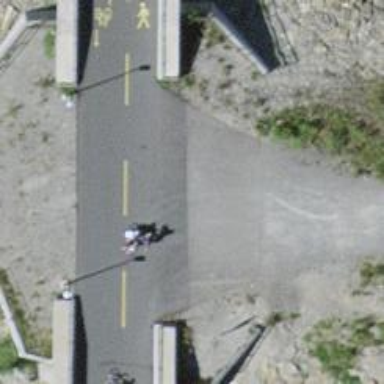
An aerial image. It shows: Paved cycleway with grade1 track type. The cycleway and footway surfaces are both asphalt.